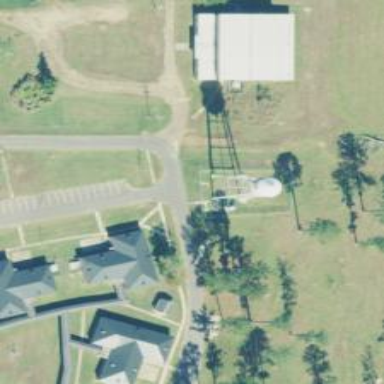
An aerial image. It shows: Water tower that is man-made.